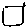
Label: square